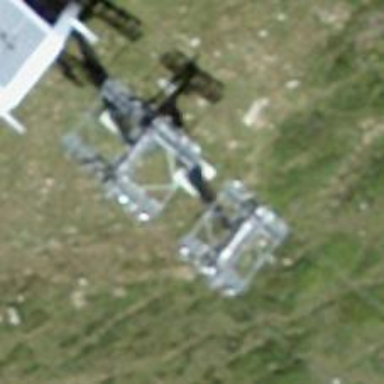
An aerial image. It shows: Pylon used for aerialway.